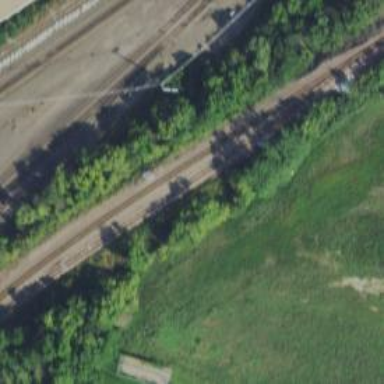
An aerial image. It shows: Railway signal.